Question: How can I keep an annotation within the window, in Matplotlib? Basically, I want to fix this so that the yellow box will be visible:

Which was generated by this mcve:
'''
from matplotlib import pyplot
point = pyplot.scatter(0, 0)
s = '''This is some really long text to go into the annotation that is way
too long to fit inside the figure window.'''
annotation = pyplot.annotate(
s=s, xy=(0, 0), xytext=(-10, 10), textcoords='offset points',
ha='right', va='bottom', bbox=dict(boxstyle='round,pad=0.5', fc='yellow')
)
pyplot.show()
'''
I intend for the annotation to be a mouseover, but it's not necessary to implement that code to show the problem (I already figured out how to do that). However, perhaps there is a way to add a tooltip to it using tkinter, and that would probably completely fix my problem.
Perhaps there is a way to detect that the annotation is outside of the window. If there was such a way, this psuedocode would do what I want:
'''
if annotation.is_not_within(window):
draw_annotation_to_go_the_other_way(annotation)
'''
Unfortunately, I haven't been able to find such a way.
Also, perhaps there is a built-in method that keeps the annotation within the bounds automagically. I also have been unable to find such a way.
How can I keep the annotation within the bounds of the figure window?
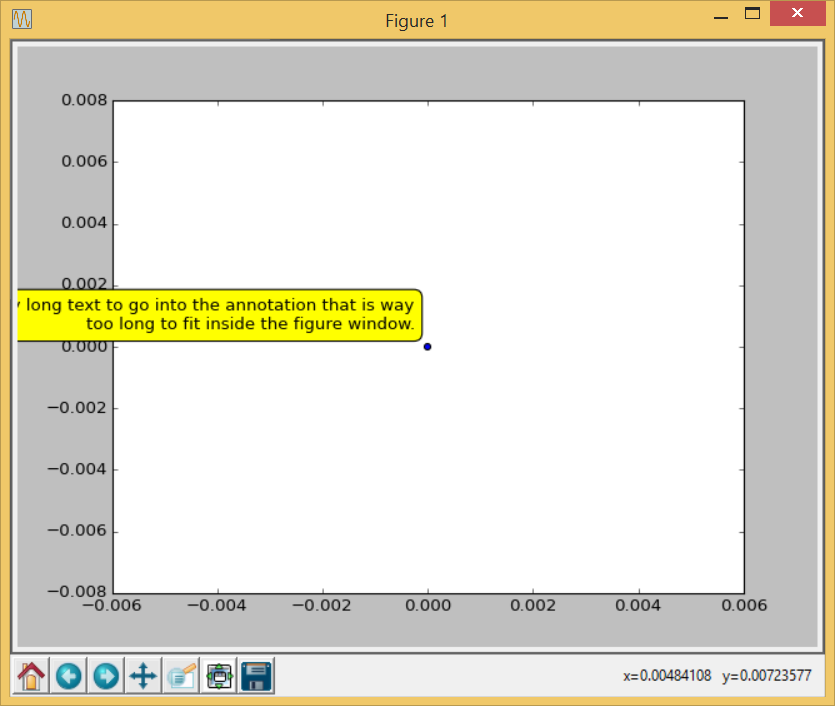
Answer: Since you said you could do it if you knew if the annotation was within the frame, here's a way to do so:
'''
def in_frame(annotation):
pyplot.show(block=False) # we need this to get good data on the next line
bbox = annotation.get_bbox_patch()
uleft_coord = (0, bbox.get_height())
pnt = bbox.get_data_transform().transform_point(uleft_coord)
return pyplot.gcf().get_window_extent().contains(*pnt)
'''
The idea is that we grab a point from the bbox (bounding box) of the annotation, and ask the bbox of the figure (frame) if it contains that point. This only checks the upper-left-hand point, but we could get better by checking more corners. For your image, this returns 'False'. Here are some examples that return true:

And another that returns false:

Let's explain the function in more detail so you can work off of it:
'''
pyplot.show(block=False) # display the figure, so that the annotation bbox
# will return the actual box. Otherwise it says the
# bbox has 1 pixel width and height.
bbox = annotation.get_bbox_patch()
uleft_coord = (0, bbox.get_height())
# kind of scary, so let's break this down:
pnt = bbox.get_data_transform().transform_point(uleft_coord)
bbox.get_data_transform() # this gives us a transform that can
# convert a pixel from the coordinates
# of the bbox to coordinates that the
# figure uses.
pnt = (...).transform_point(uleft_coord) # this converts the uleft_coord into
# the coordinate system of the figure
# This is that all together:
pnt = bbox.get_data_transform().transform_point(uleft_coord)
# here's another of those scary lines:
return pyplot.gcf().get_window_extent().contains(*pnt)
pyplot.gcf() # this calls "get current figure"
pyplot.gcf().get_window_extent() # and now let's get its bbox
( ... ).contains(*pnt) # and ask it if it contains pnt
return pyplot.gcf().get_window_extent().contains(*pnt)
'''
Links:
- <URL>